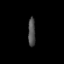
Tissue: prostate
Cell type: Myeloid cells
Senescence score: 0.2909
Nuclear area (px): 202
Mean DAPI intensity: 79.426